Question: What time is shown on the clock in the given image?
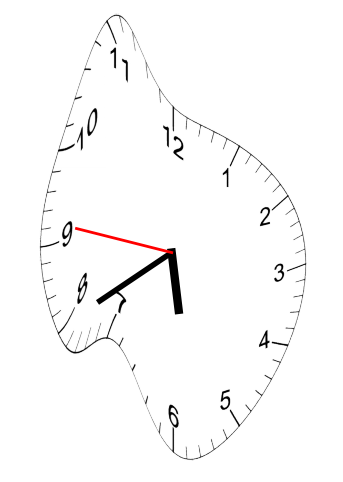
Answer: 05:39:46